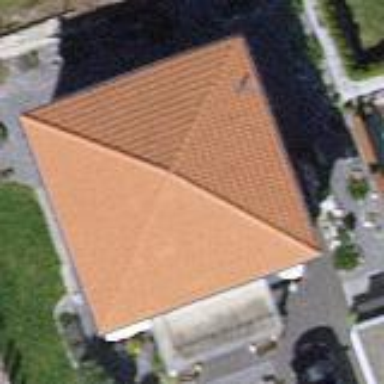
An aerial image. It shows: Detached building with pyramidal roof shape.